Current action and preconditions to check: trajectory_clear

Your task: For each precondition in the list above, predict whether it will hold at this action.

Consider the current scene as observed from the mobile robot's camera, and analyze the predicted future states of all dynamic agents (e.g., people, animals, vehicles, or any moving entities) within the NEXT SECOND.

IMPORTANT: Only answer "very likely" if you are absolutely certain—based on strong, clear evidence—that a dynamic agent will violate the precondition in the predicted future state. Do NOT answer "very likely" for unlikely, ambiguous, or low-probability risks.

Ask yourself for each precondition: Is there a high probability, with clear and convincing evidence, that the predicted future states of any dynamic agent will interfere with the predicted future state of the currently executing action within the NEXT SECOND, causing that precondition to fail?

Assess the risk level based on these predictions. Use "likely" or "very likely" if motions create a clear risk of interference.

Use "neutral" or "improbable" if agents are nearby but their predicted paths are clearly diverging or non-conflicting.

Failure Risk Categories: "very improbable", "improbable", "neutral", "likely", "very likely"

Answer Format: Output ONLY the probability_of_failure value from these categories: "very improbable", "improbable", "neutral", "likely", "very likely"

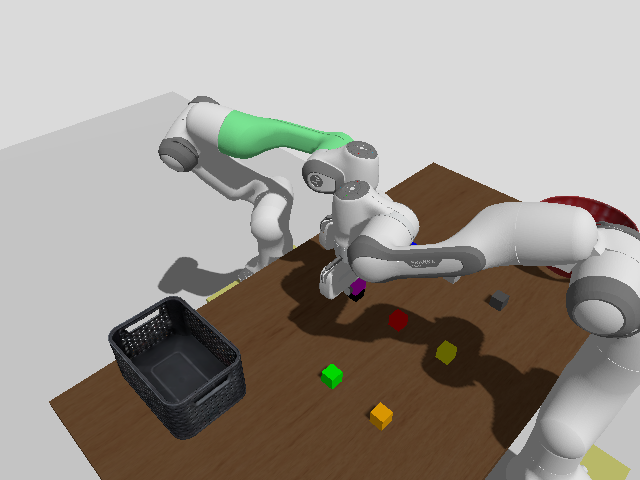

Answer: likely